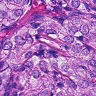
Metastatic tissue present: yes